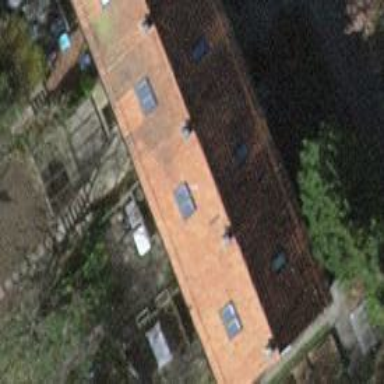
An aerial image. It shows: Beige house with gabled roof made of roof tiles in orangered color. The roof is oriented across the building.